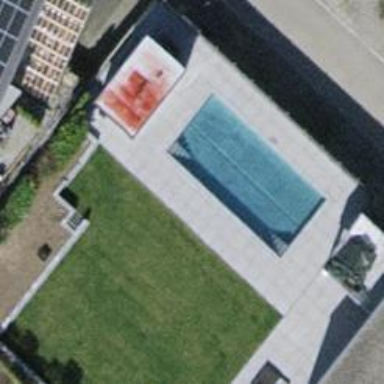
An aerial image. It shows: Swimming pool located in leisure land.